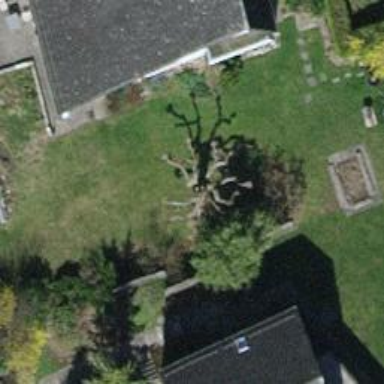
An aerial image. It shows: Urban tree adds touch of nature to the surroundings.